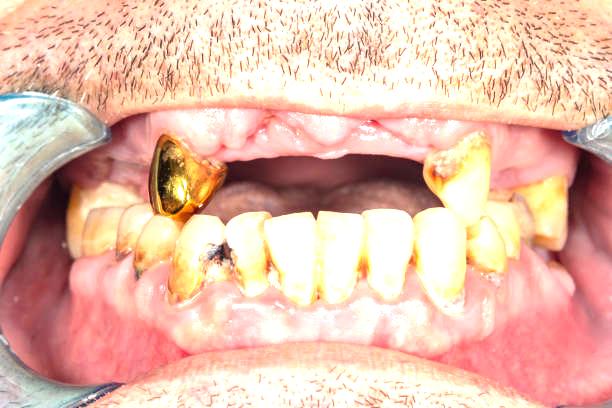
Condition: Calculus